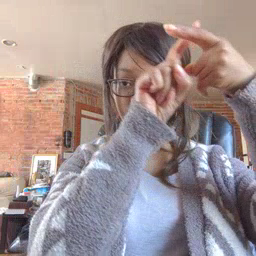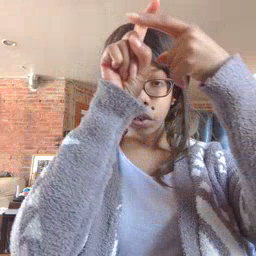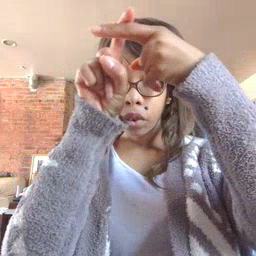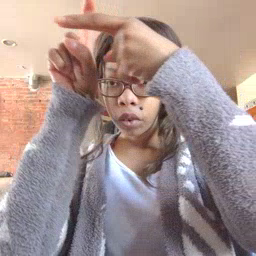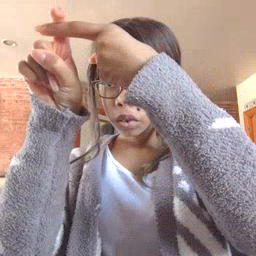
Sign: closet